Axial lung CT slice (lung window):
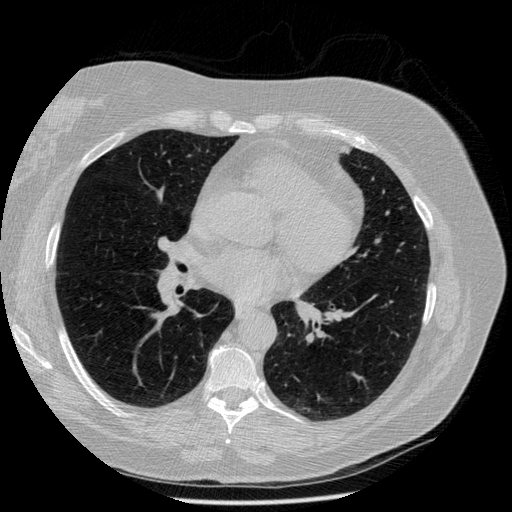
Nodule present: no